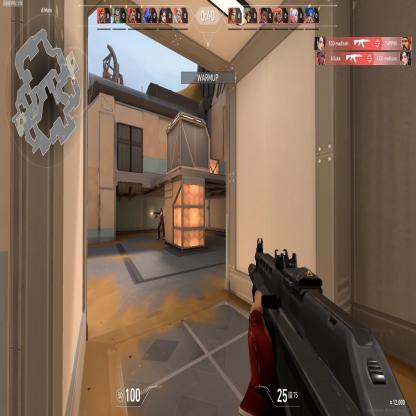
Label: enemy